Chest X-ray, AP view. Patient: 73 years old, sex F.
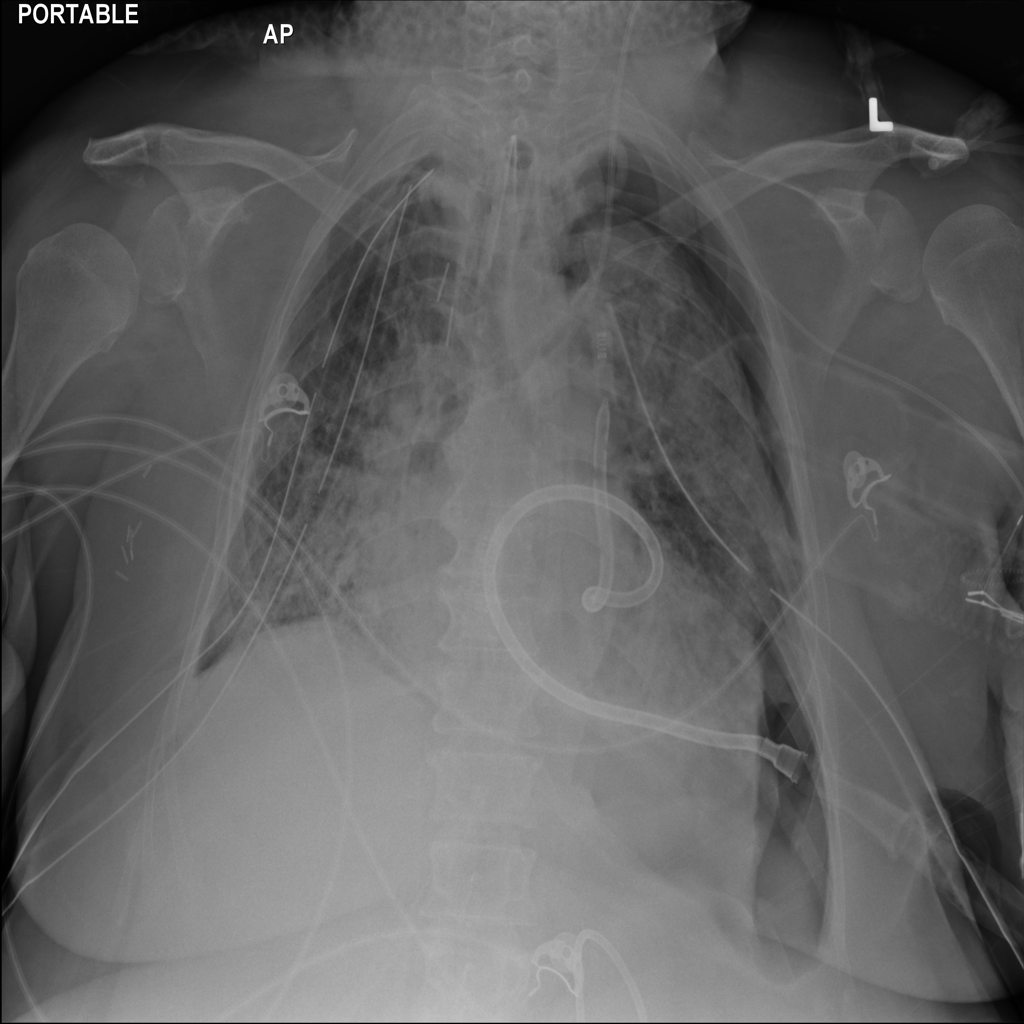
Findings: Pneumothorax